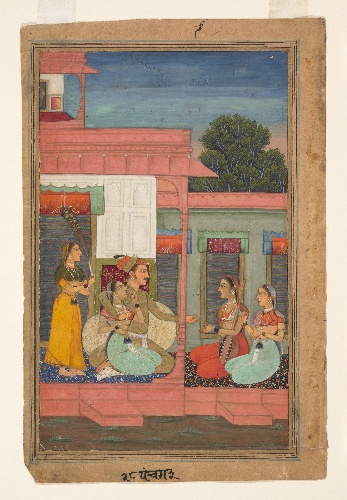
Date: ca. 1640
Object type: Page
Classification: Paintings
Medium: Ink, opaque watercolor, and gold on paper
Culture: India (Rajasthan, Bikaner)
Dimensions: 7 3/4 x 4 7/8 in. (19.7 x 12.4 cm)
Department: Asian Art
Credit line: Purchase, Patricia Phelps de Cisneros Gift, in honor of Mahrukh Tarapor, 1996
Accession year: 1996
Repository: Metropolitan Museum of Art, New York, NY
Tags: Musical Instruments|Men|Lovers|Women|Musicians